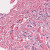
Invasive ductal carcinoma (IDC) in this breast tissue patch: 1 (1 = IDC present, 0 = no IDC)